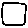
Label: square